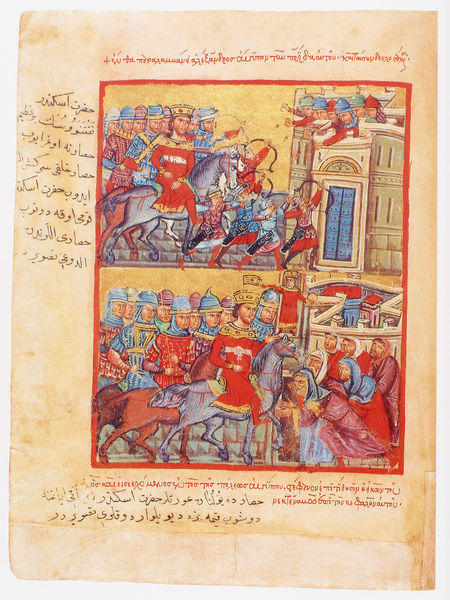
Titel: Der griechische Alexanderroman
Institution: Venedig, Hellenic Institute Codex Gr. 5
Schlagwörter: angriff, blau, kampf, gelb, stadt, frau, zeichnung, rot, architektur, bild, kirche, gold, blatt, pferd, pferde, reiter, turm, schrift, bogen, mauer, krieg, schlacht, könig, soldaten, tor, ortschaft, buch, burg, illustration, militär, waffen, herrscher, ritter, armee, heer, sieg, buchseite, helme, arabisch, griechisch, mittelalter, eroberung, krieger, empfang, stadtmauer, speer, jerusalem, pfeil, persien, türkei, schießen, unterwerfung, erzählung, buchmalerei, einzug, evangeliar, türken, ansturm, belagerung, feind, bogenschützen, herold, vasallen, ergebung, bebilderung, ritte, übernahme, kireg, goldener himmel